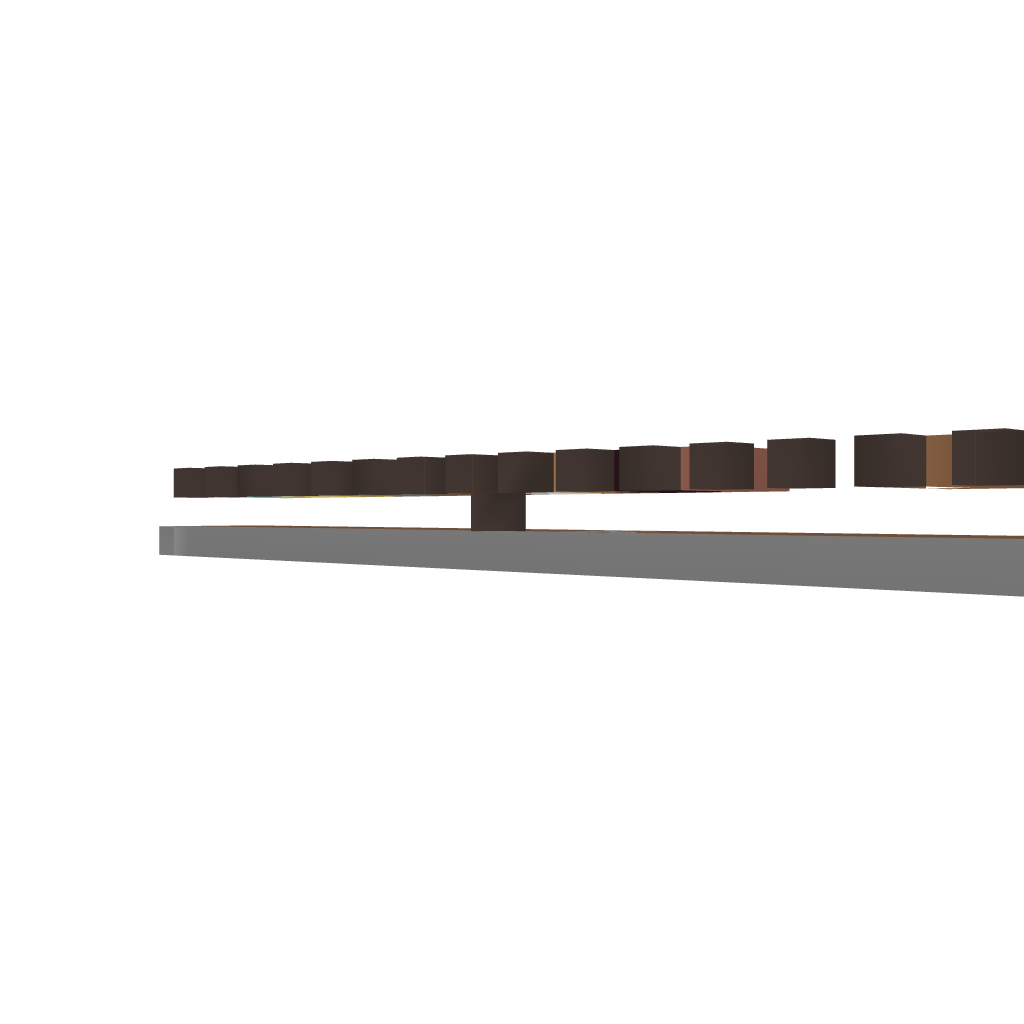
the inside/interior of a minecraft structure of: Resorces Giver